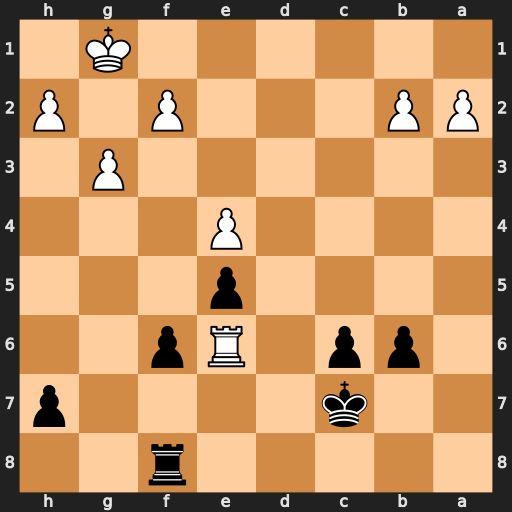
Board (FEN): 5r2/2k4p/1pp1Rp2/4p3/4P3/6P1/PP3P1P/6K1
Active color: b
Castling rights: -
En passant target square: -
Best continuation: Kd7 Rxc6 Kxc6